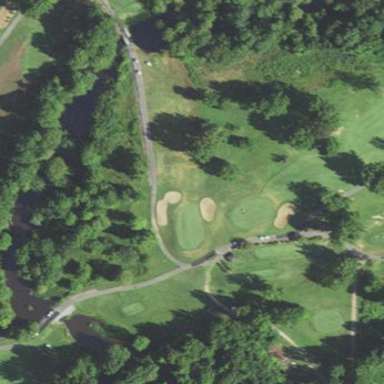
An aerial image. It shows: Rough area on grassy golf course.